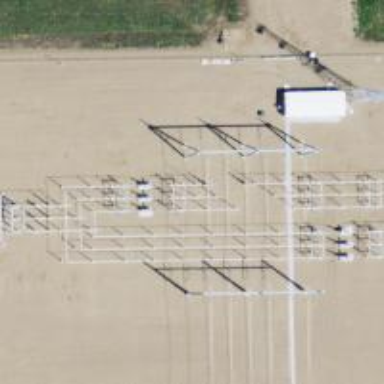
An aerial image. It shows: Switch for power supply.